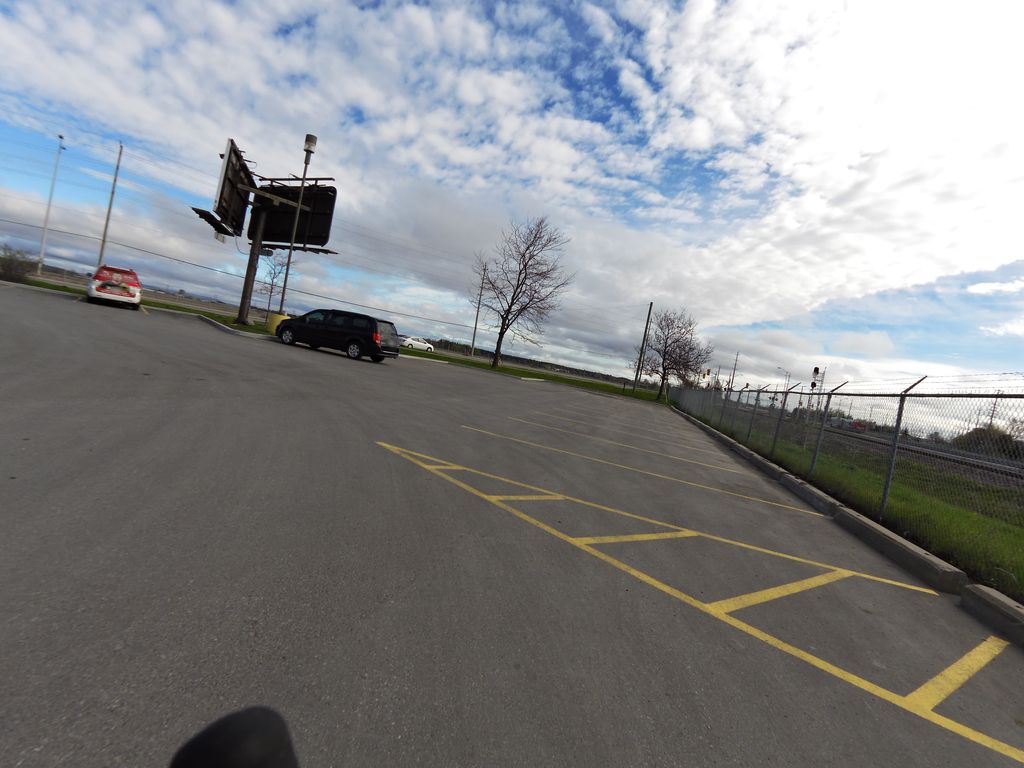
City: ottawa-gatineau